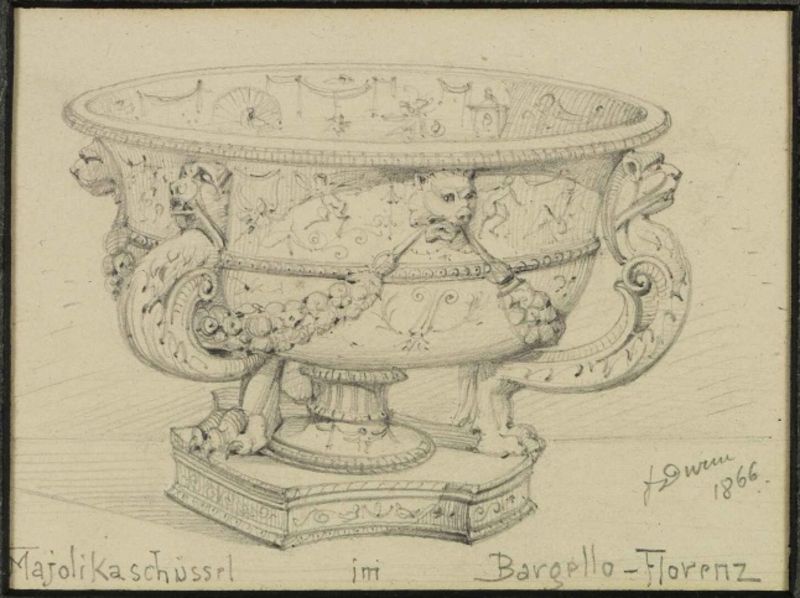
Titel: Majolikaschüssel aus dem Bargello-Museum in Florenz
Künstler: Josef Wilhelm Durm
Standort: Karlsruhe
Institution: Staatliche Kunsthalle Karlsruhe
Schlagwörter: fuß, kopf, weiß, wolf, köpfe, marmor, nase, schmuck, skizze, zeichnung, obst, tier, tiere, leute, ornament, mensch, schale, schüssel, sockel, bild, signatur, kelch, innen, blatt, girlande, engel, früchte, henkel, keramik, krug, ranken, skulptur, trauben, vase, schrift, papier, italien, studie, datierung, grafik, schweine, rand, figuren, dekor, ornamente, verzierung, pfoten, griff, außen, gefäß, schwein, maske, druck, seite, illustration, text, bleistift, krallen, entwurf, löwenkopf, stift, ranke, girlanden, verziert, pfote, griffe, löwen, maul, florenz, löwe, schlüssel, pokal, traube, reliefs, verzeirung, hänkel, behälter, majolika, tierkopf, tatzen, drachen, handschrift, legende, klauen, fratzen, feston, zeichung, bargello, kruf, waschschüssel, weihwasser, tierköpfe, tazen, bestie, datiert, ritzung, löwenfuß, löwenfüsse, maiolika, florentinisch, löwenköpfe, eg, zenen, z, im, majoloka, majolikaschüssel, schüsselö, 1866, engerl, majolikasxhüssel, marjalika, marolika, marolikaschüssel, greiffüsse, #pratzen, #früchte, barghello florenz, marjolikaschüssel, majoikaschüssel